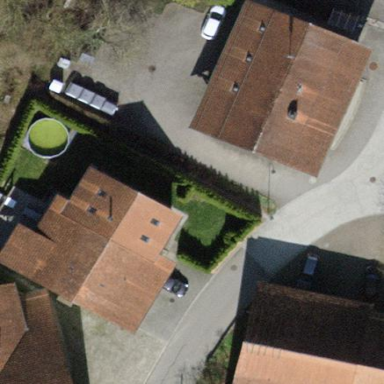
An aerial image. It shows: Farm building with gabled roof.